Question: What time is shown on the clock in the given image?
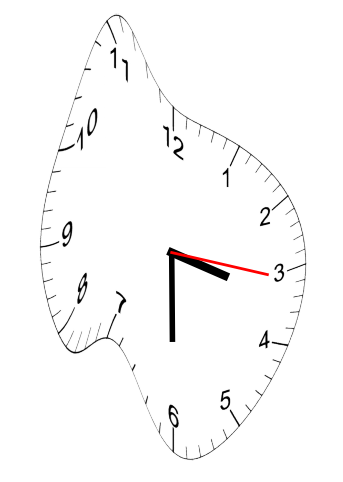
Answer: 03:30:16